Question: I'd like to change the line labels on a chaco Legend because my labels need to be ascending floats:
'''
1,2,3,4
'''
But it is string sorting, so I'm getting:
'''
1, 10, 11, 2, 21 etc...
'''
I noticed the documentation seems unfinished in regard to this:
<URL>
I've tried setting the legends labels manually:
'''
self.plot.legend.labels = list([i for i in self.mylist])
'''
I'm using a colormap, so this is very noticeable as the legend shows blue lines and red lines mixed seemingly randomly due to the string sorting.
## Below is a minimal working example
This example does not use the same colormap I'm using, but shows how the line ordering in the legend is not sorted. It's not important which colormap is used, what's important is the string sorting in the legend gives unwanted aesthetics.
'''
from traits.api import *
from chaco.api import *
from traitsui.api import *
from chaco.example_support import COLOR_PALETTE
from enable.api import ComponentEditor
import numpy as np
class TestPlot(HasTraits):
plot = Instance(Plot)
traits_view = View( Item('plot', editor=ComponentEditor(), show_label=False) )
def _plot_default(self):
data = ArrayPlotData()
plot = Plot(data)
x = np.linspace(0,10,100)
data.set_data('x', x)
for i, freq in enumerate(range(1,20,3)):
y = 'line_%s' % freq
color = tuple(COLOR_PALETTE[i])
data.set_data(y, i*x)
plot.plot(('x', y), name=y, color=color)
plot.legend.visible = True
return plot
if __name__ == '__main__':
TestPlot().configure_traits()
'''
See screenshot:

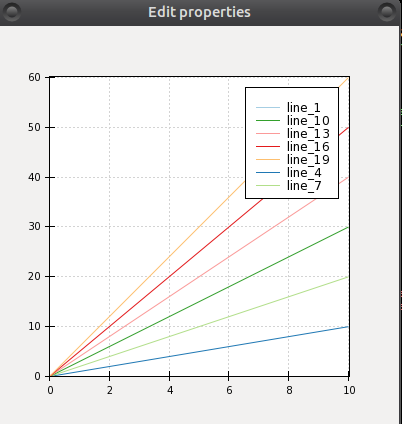
Answer: You can add leading zeros for one digit numbers by changing the line
'''
y = 'line_%s' % freq
'''
to
'''
y = 'line_%02d' % freq
'''
I assume you have no more than 99 graphs otherwise you need to change the '02' to '03'. Then your legend should be correctly sorted.
See <URL> for more information on the string format specifiers.
The format '0#' where '#' is a number, means that in the string the number uses '#' positions and if the number is smaller than the given width it is filled with trailing zeros. If you want floating point numbers with one digit as fractional part use '%04.1f'